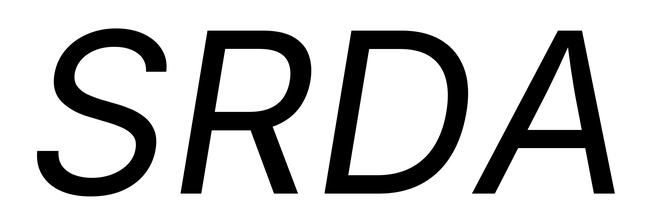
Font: Inter-Italic_Italic